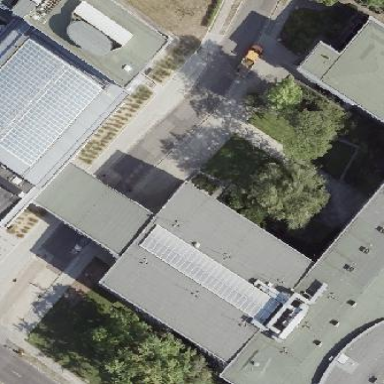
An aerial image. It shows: Building that serves as library.